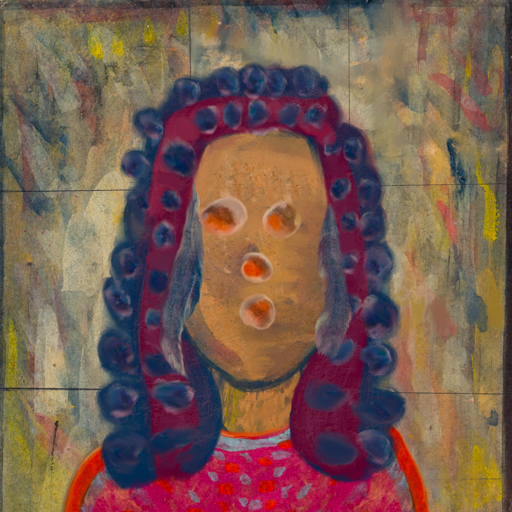
Background: GypsyMother, Head And Neck Front: In_The_Sun, Face Front: Rupkatha, Bust: Sisters, Hair Front: Hill_Girl, Head Accessory: Blank, Second Necklace: Blank, Necklace: Blank, Baby: Blank